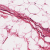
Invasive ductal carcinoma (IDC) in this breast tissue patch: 0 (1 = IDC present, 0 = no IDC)